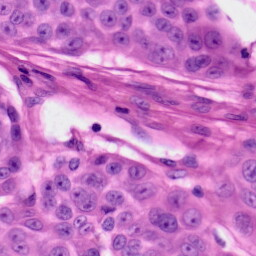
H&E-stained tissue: Skin